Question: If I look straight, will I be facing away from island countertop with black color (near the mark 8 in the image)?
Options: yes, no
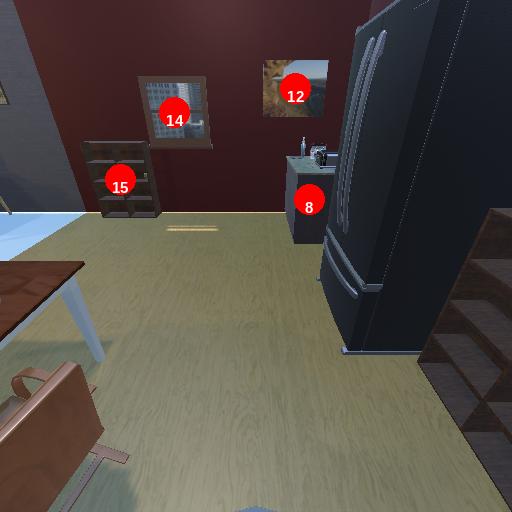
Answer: yes